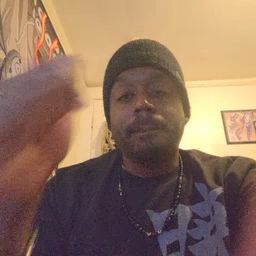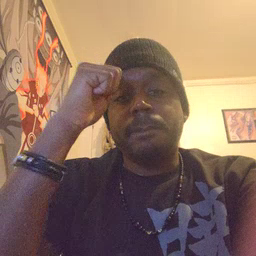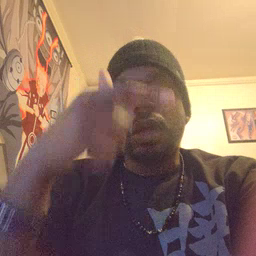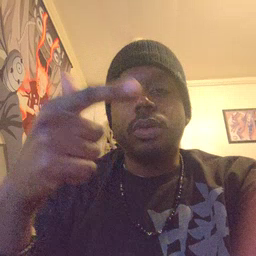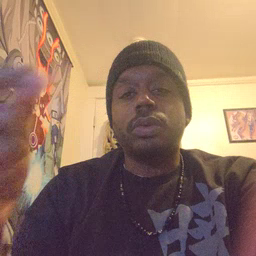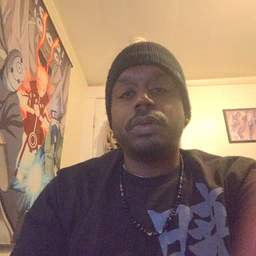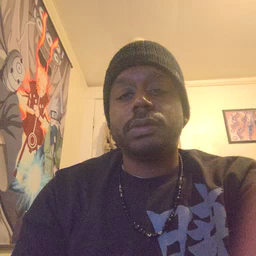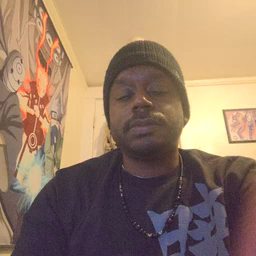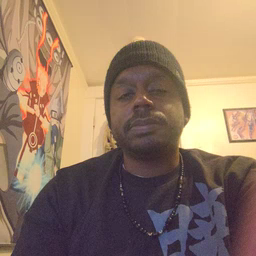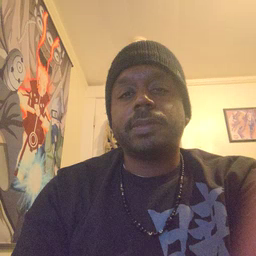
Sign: brother